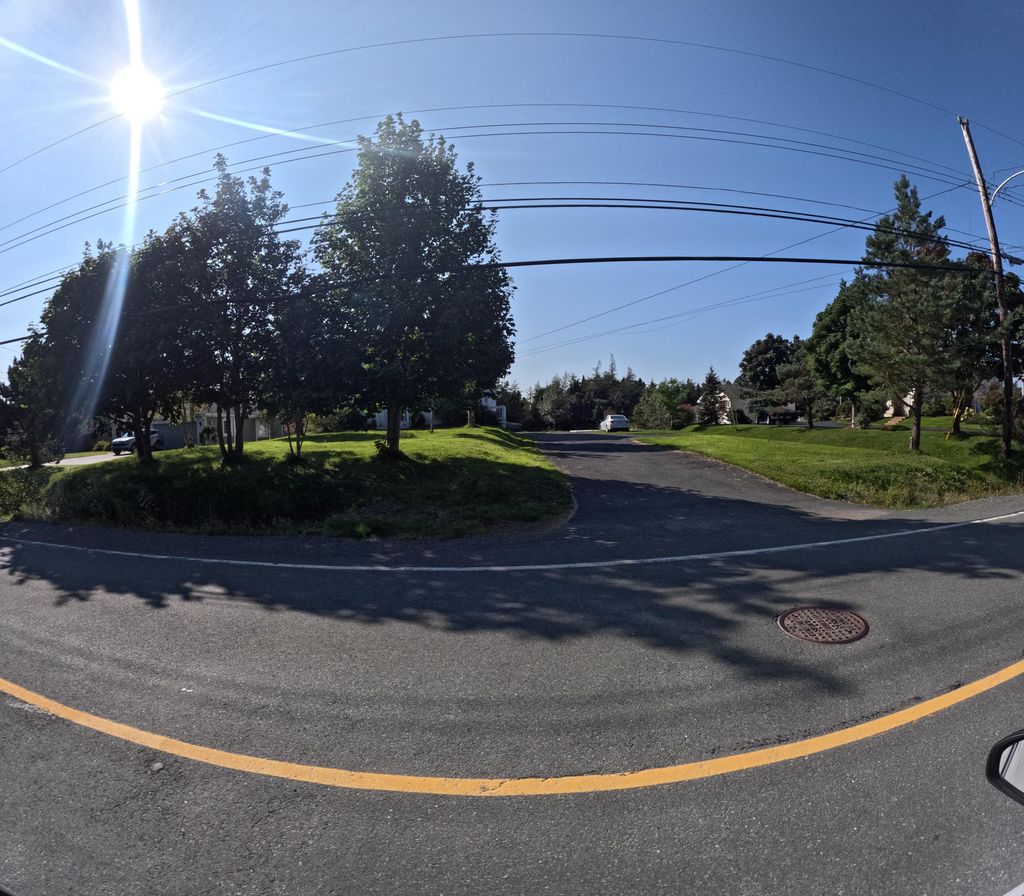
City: st_johns